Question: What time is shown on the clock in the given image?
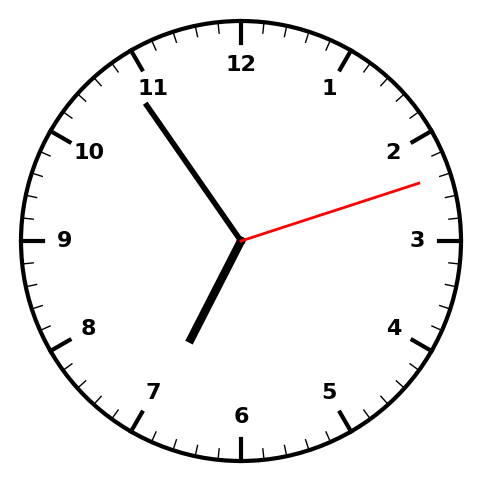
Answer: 06:54:12